Aerial crown-view tile of a tropical tree (Barro Colorado Island, Panama), acquired 20241112:
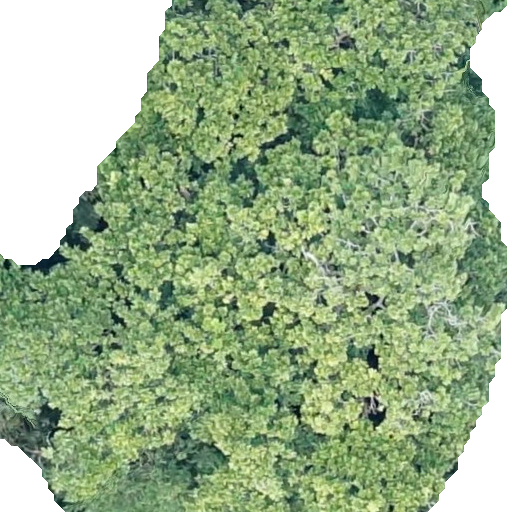
Species: Anacardium excelsum
GBIF accepted scientific name: Anacardium excelsum
Crown area: 443.509 m²